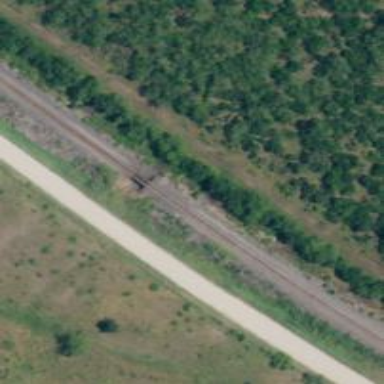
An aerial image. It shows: Bridge over siding.